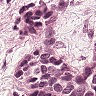
Metastatic tissue present: yes